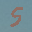
Label: 5